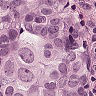
Metastatic tissue present: yes